Question: Here's what I'd like:

Here's my code:
'''
<?php
require_once ('Zend\Form.php');
class Sergio_Form_registrationform extends Zend_Form {
public function init(){
/*********************USERNAME**********************/
$username = new Zend_Form_Element_Text('username');
$alnumValidator = new Zend_Validate_Alnum();
$username ->setRequired(true)
->setLabel('Username:')
->addFilter('StringToLower')
->addValidator('alnum')
->addValidator('regex', false, array('/^[a-z]+/'))
->addValidator('stringLength',false,array(6,20));
$this->addElement($username);
/*********************EMAIL**********************/
$email = new Zend_Form_Element_Text('email');
$alnumValidator = new Zend_Validate_Alnum();
$email ->setRequired(true)
->setLabel('EMail:')
->addFilter('StringToLower')
->addValidator('alnum')
->addValidator('regex', false, array('/^[a-z]+/'))
->addValidator('stringLength',false,array(6,20));
$this->addElement($email);
/*********************PASSWORD**********************/
$password = new Zend_Form_Element_Password('password');
$alnumValidator = new Zend_Validate_Alnum();
$password ->setRequired(true)
->setLabel('Password:')
->addFilter('StringToLower')
->addValidator('alnum')
->addValidator('regex', false, array('/^[a-z]+/'))
->addValidator('stringLength',false,array(6,20));
$this->addElement($password);
/*********************PASSWORD-CONFIRM**********************/
$passwordc = new Zend_Form_Element_Password('passwordc');
$alnumValidator = new Zend_Validate_Alnum();
$passwordc ->setRequired(true)
->setLabel('Confirm Password:')
->addFilter('StringToLower')
->addValidator('alnum')
->addValidator('regex', false, array('/^[a-z]+/'))
->addValidator('stringLength',false,array(6,20));
$this->addElement($passwordc);
/*********************NAME**********************/
$name = new Zend_Form_Element_Text('name');
$alnumValidator = new Zend_Validate_Alnum();
$name ->setRequired(true)
->setLabel('Name:')
->addFilter('StringToLower')
->addValidator('alnum')
->addValidator('regex', false, array('/^[a-z]+/'))
->addValidator('stringLength',false,array(6,20));
$this->addElement($name);
/*********************AVATAR**********************/
$avatar = new Zend_Form_Element_File('avatar');
$alnumValidator = new Zend_Validate_Alnum();
$avatar ->setRequired(true)
->setLabel('Please select a display picture:');
$this->addElement($avatar);
/*********************SUBMIT**********************/
$this->addElement('submit', 'login', array('label' => 'Login'));
}
}
?>
'''
And in my View, here's the code I use to show the previous form:
'''
<!DOCTYPE html PUBLIC "-//W3C//DTD HTML 4.01 Transitional//EN" "http://www.w3.org/TR/html4/loose.dtd">
<html>
<head>
<meta http-equiv="Content-Type" content="text/html; charset=ISO-8859-1" />
<title>Thank you for signing up!</title>
<style type="text/css">
#imageSignUp img{
float: right;
padding: 3em;
}
</style>
</head>
<body>
<h1>Thanks for signing up!</h1>
<?php
echo $this->form;
?>
<img alt="signupimg" src="/img/signup.png">
</body>
</html>
'''
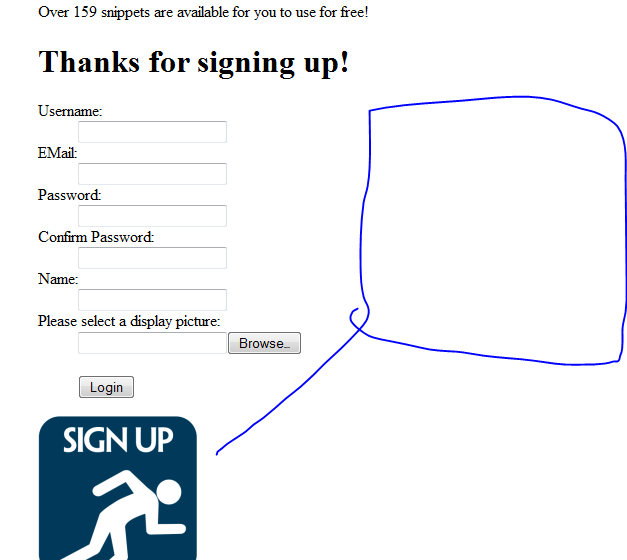
Answer: You can use CSS with Zend Form using something like this.
'''
/* Zend Form Styling */
dl.zend dt, dd { min-height: 30px; }
dl.zend_form dt {
float: left;
clear: left;
text-align: right;
}
dl.zend_form dt label.required { font-weight: 600; }
dl.zend_form dd {
float: left;
clear: right;
padding-left: 5px;
}
dl.zend_form dd ul.errors {
list-style: none;
padding: 0;
margin: 0;
}
dl.zend_form dd ul.errors li {
float: left;
margin: 0 0.15em;
font-size: 12px;
color: #666666;
}
'''
In addition I would use FireBug with FireFox to manually adjust CSS settings on the live site to see what needs to occur before writing the CSS code.
Firebug: <URL>